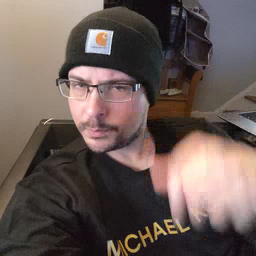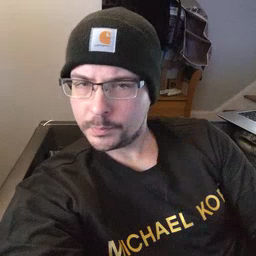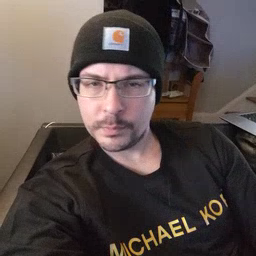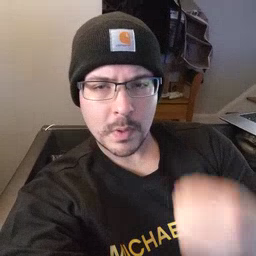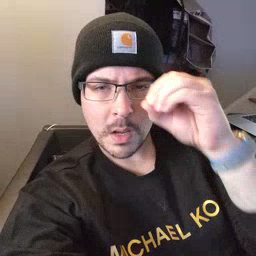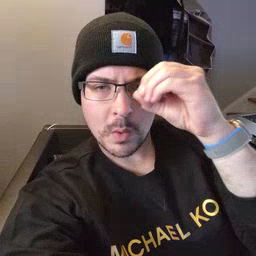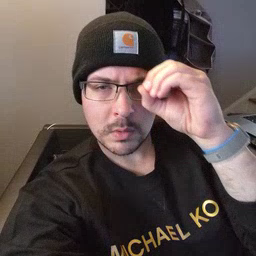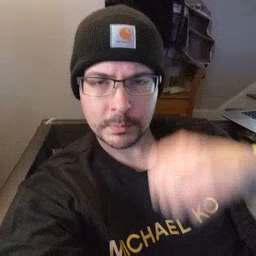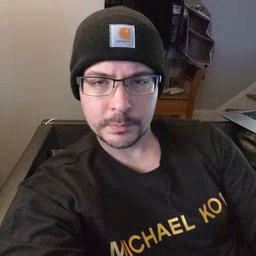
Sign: owl